Question: I made this, but how can I insert this phone number into a MySQL database in PHP?

How can I make an input element with a separator for phone number digits, and insert them into a MySQL database?
Here is the HTML code:
'''
<!DOCTYPE html>
<html>
<style type="text/css">
table,td{
border-collapse: collapse;
padding:0;
border:2px solid black;
}
td input{
width:20px;
}
</style>
<script type="text/javascript">
var currentDigit = 1;
function isNumberKey(evt){
var charCode = (evt.which) ? evt.which : event.keyCode
if (charCode > 31 && (charCode < 48 || charCode > 57))
return false;
return true;
}
function moveToNextInputDigit(e){
currentDigit = parseInt(e.id.replace("digit",""));
currentDigit++;
if(e.value.length == 1 && currentDigit<=10 && document.getElementById("digit"+currentDigit).value.length!=1)
{
document.getElementById("digit"+currentDigit).focus();
}
}
function getPhoneNumber()
{
var phoneNumber = "";
for(var i=1;i<=10;i++)
{
phoneNumber += document.getElementById("digit"+i).value;
}
alert("Phone Number: "+ phoneNumber);
}
</script>
<body>
<table>
<tr>
<td><input id="digit1" type="text" maxlength="1" onkeypress="return isNumberKey(event)" onkeyup ="moveToNextInputDigit(this)"></td>
<td><input id="digit2" type="text" maxlength="1" onkeypress="return isNumberKey(event)" onkeyup ="moveToNextInputDigit(this)"></td>
<td><input id="digit3" type="text" maxlength="1" onkeypress="return isNumberKey(event)" onkeyup ="moveToNextInputDigit(this)"></td>
<td><input id="digit4" type="text" maxlength="1" onkeypress="return isNumberKey(event)" onkeyup ="moveToNextInputDigit(this)"></td>
<td><input id="digit5" type="text" maxlength="1" onkeypress="return isNumberKey(event)" onkeyup ="moveToNextInputDigit(this)"></td>
<td><input id="digit6" type="text" maxlength="1" onkeypress="return isNumberKey(event)" onkeyup ="moveToNextInputDigit(this)"></td>
<td><input id="digit7" type="text" maxlength="1" onkeypress="return isNumberKey(event)" onkeyup ="moveToNextInputDigit(this)"></td>
<td><input id="digit8" type="text" maxlength="1" onkeypress="return isNumberKey(event)" onkeyup ="moveToNextInputDigit(this)"></td>
<td><input id="digit9" type="text" maxlength="1" onkeypress="return isNumberKey(event)" onkeyup ="moveToNextInputDigit(this)"></td>
<td><input id="digit10" type="text"maxlength="1" onkeypress="return isNumberKey(event)" onkeyup ="moveToNextInputDigit(this)"></td>
</tr>
</table>
<input type = "button" value="Get Phone Number" onClick="getPhoneNumber()">
</body>
</html>
'''
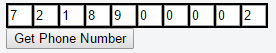
Answer: I've added a line to your function below to include jQuery '$.post()'. You'll find more info about '.post' <URL>. This will add the phone number to the database by sending it to 'insertphonenumber.php'.
You will need to include a link to jquery at the head of your page
'''
<script type="text/javascript" src="//code.jquery.com/jquery-1.8.3.js">
</script>
'''
I've also edited the answer to include a way to separate each digit with a . using the 'str_split()' and 'implode()' php functions
You can 'return' data such as a html alert to confirm this phone number has been added to the database, I can add this in if you like, but I've kept it simple here.
'''
function getPhoneNumber()
{
var phoneNumber = "";
for(var i=1;i<=10;i++)
{
phoneNumber += document.getElementById("digit"+i).value;
}
// alert("Phone Number: "+ phoneNumber);
// Add in this line to send phoneNumber to insertphonenumber.php via ajax
$.post("insertphonenumber.php", { Number: phoneNumber});
}
'''
PHP page:
'''
<?php //insertphonenumber.php
$username = "root";
$password = "yourDBpassword";
$host = "localhost";
$dbname = "yourDBname";
$db = new PDO("mysql:host={$host};dbname={$dbname};charset=utf8", $username, $password, $options);
$options = array(PDO::MYSQL_ATTR_INIT_COMMAND => 'SET NAMES utf8');
$phoneNumber = $_POST['Number'];
// This will need to be sanitised from SQL injection or XSS attacks.
// have a look at using htmlentities();
// This next line puts a fullstop between each
// str_split() turns the string into an array of individual characters
// Implode takes the array and puts a . between each item.
$phoneNumberSplit = implode('.',str_split($phoneNumber));
// $query = " INSERT INTO yourTable(columnName) VALUES( :number ) ";
$query = " INSERT INTO tablename(columnName) VALUES( :number ) ";
$query_params = array('number' => $phoneNumberSplit);
try
{
// Prepare and execute the query to insert the phoneNumber into the DB
$stmt = $db->prepare($query);
$result = $stmt->execute($query_params);
}
catch(PDOException $ex)
{
// On a production website, you should not output $ex->getMessage().
// It could provide an attacker with sensitive information about your code.
die("Failed to run query: " . $ex->getMessage());
}
'''